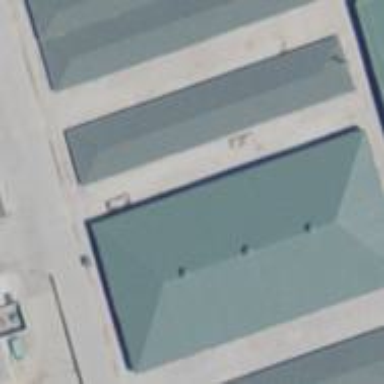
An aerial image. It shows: View of roof of building.